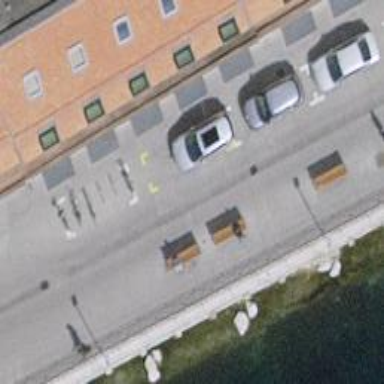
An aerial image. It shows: Pedestrian road with sett surface and no sidewalk.